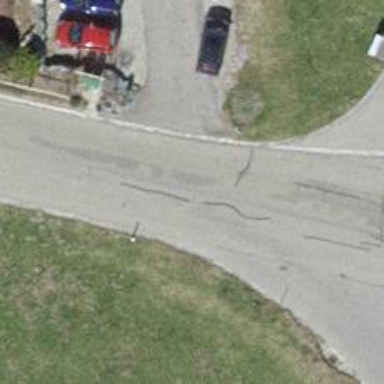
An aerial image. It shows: Tertiary road.